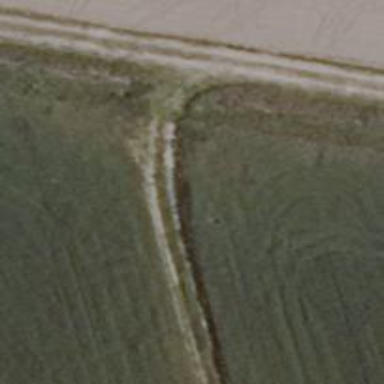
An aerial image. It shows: Track with grade 5 tracktype.